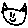
Label: cat